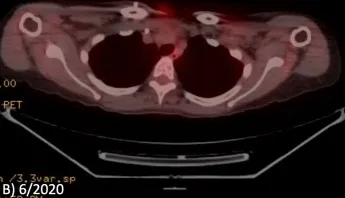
PET/CT before and after lenvatinib plus pembrolizumab on patient 1. (B) PET/CT demonstrates near complete response of the chest well tumor.
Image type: radiology (pet)